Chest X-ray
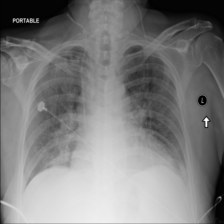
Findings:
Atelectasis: positive
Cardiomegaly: positive
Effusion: positive
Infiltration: positive
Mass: negative
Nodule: negative
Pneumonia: negative
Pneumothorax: negative
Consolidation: negative
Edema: negative
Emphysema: negative
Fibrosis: negative
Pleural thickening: negative
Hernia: negative